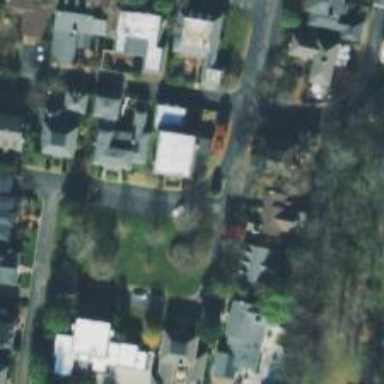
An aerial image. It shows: Residential road.